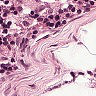
Metastatic tissue present: no